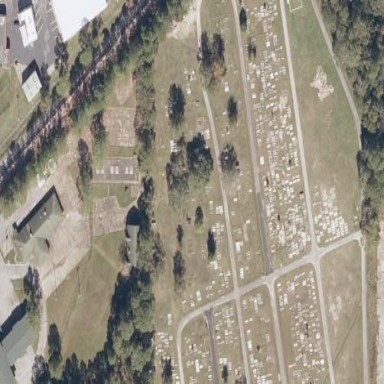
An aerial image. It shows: Cemetery.